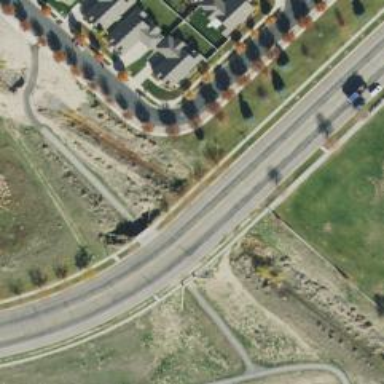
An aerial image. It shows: Cycleway.